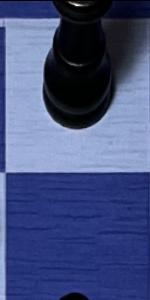
Label: Empty